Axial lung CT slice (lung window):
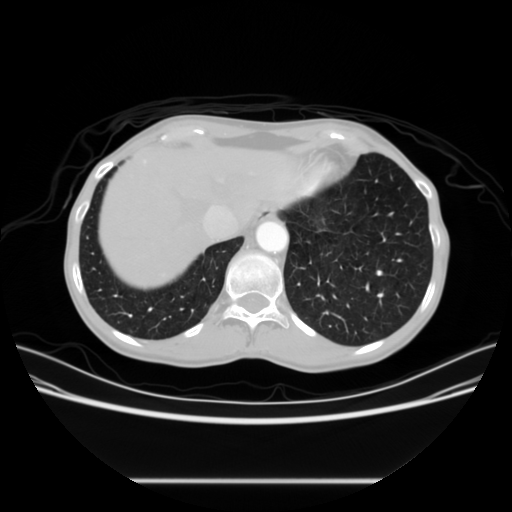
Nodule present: no